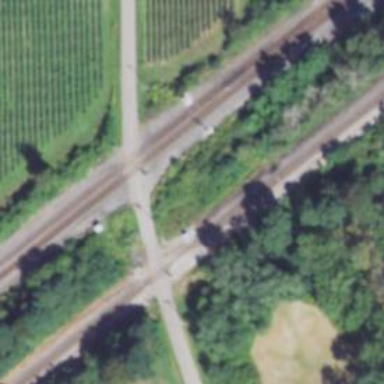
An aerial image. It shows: Railway crossover.